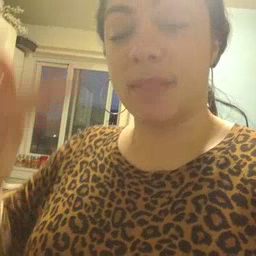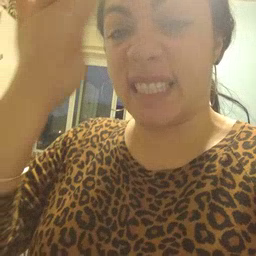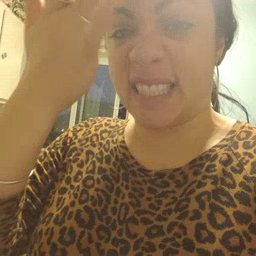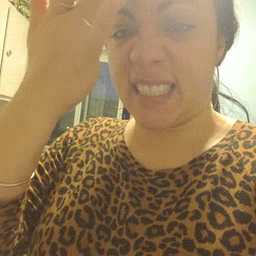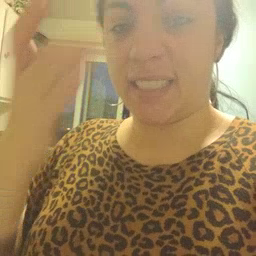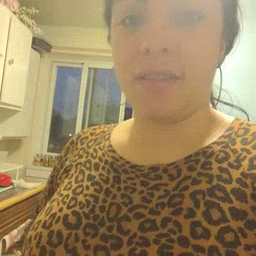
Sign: sick